Aerial crown-view tile of a tropical tree (Barro Colorado Island, Panama), acquired 20250616:
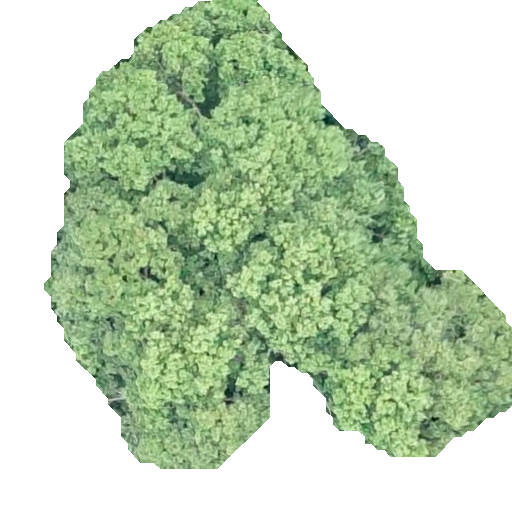
Species: Prioria copaifera
GBIF accepted scientific name: Prioria copaifera
Crown area: 205.05 m²